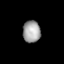
Tissue: lung
Cell type: Endothelial cells
Senescence score: 0.5475
Nuclear area (px): 377
Mean DAPI intensity: 161.96